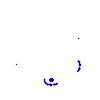
Particle: pion